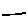
Label: line